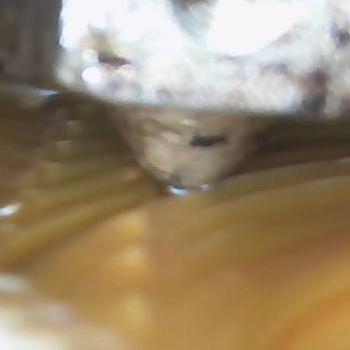
Flow rate: 235%